Question: this is my db RATING table where i want the last row of duplicate entries:

i did this:
'''
bewertung = Rating.objects.filter(von_location=1).distinct('von_location')
'''
but i am getting the first row where 'bewertung'=4. i want the last row with this property. how can i get 'bewertung'=3, the last row of 'von_location' column? what is the best way for this to get?
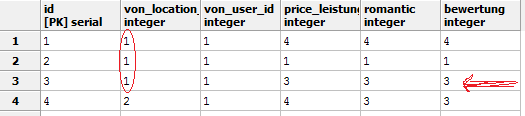
Answer: It looks as if you want the record with the largest 'id' (among the records with the right value for 'von_location'). That's the first record retrieved when you sort them in descending order by the 'id' column:
'''
Rating.objects.filter(von_location=1).order_by('-id')[0]
'''